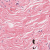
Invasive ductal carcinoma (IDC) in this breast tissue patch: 0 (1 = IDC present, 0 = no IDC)